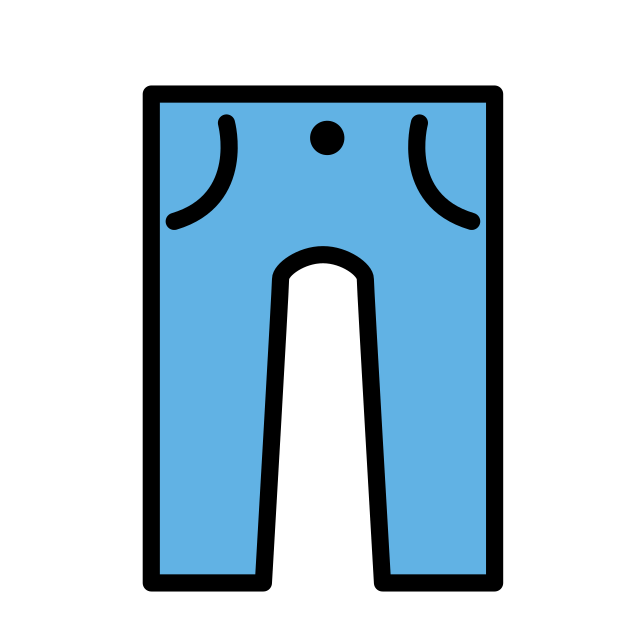
jeans